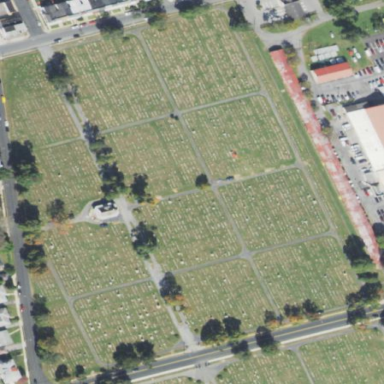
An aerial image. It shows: Cemetery.